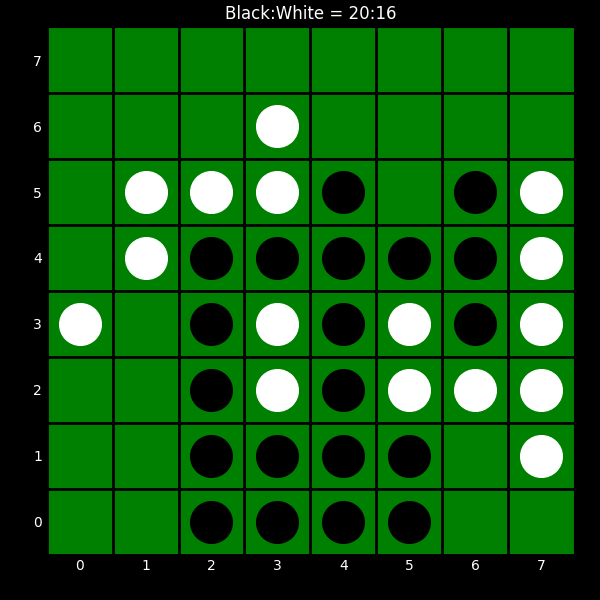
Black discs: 20
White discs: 16